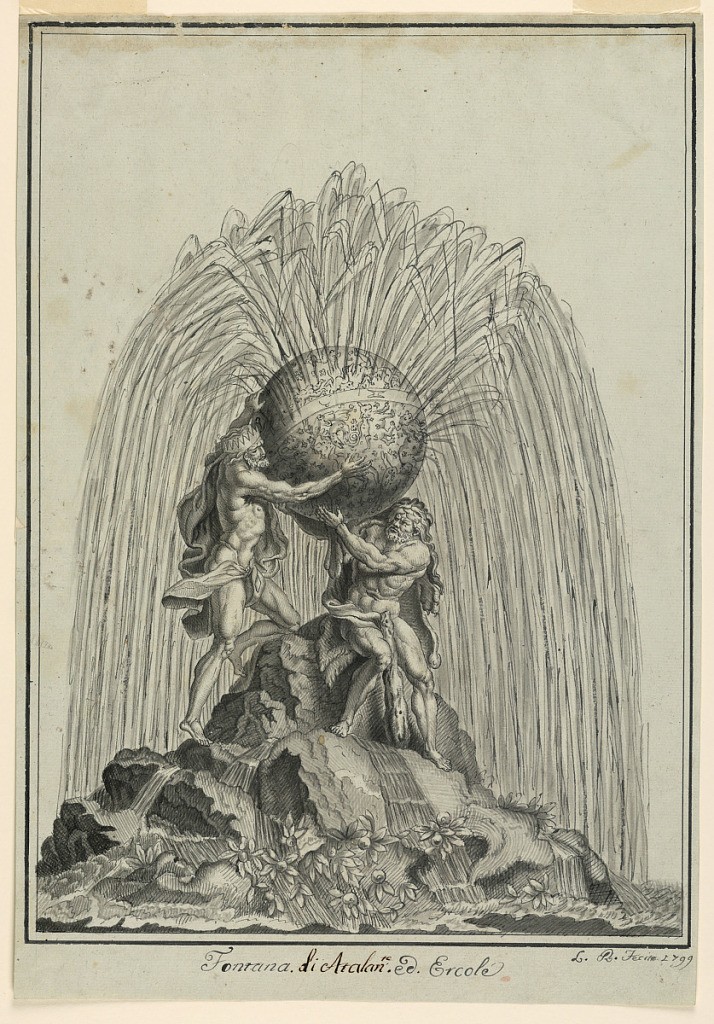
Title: Fountain with Atlas and Hercules
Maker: Luigi Righetti, Italian, 1780 - 1819
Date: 1799
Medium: Pen and ink, brush and gray, black wash on light blue paper
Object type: Drawing
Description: Horizontal rectangle. The figure of Hercules sitting on top of a rock, receives  the globe from the crowned Atlas standing beside him at left. The signs of the stars and of the Zodiac decorate the globe's surface. Water pours from the globe and from between the stones at the base of the fountain. Two framing lines.